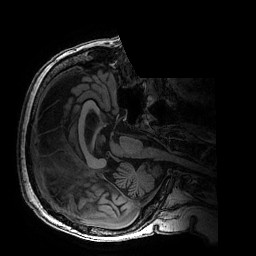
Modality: T1w
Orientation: axial
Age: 72
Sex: female
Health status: healthy
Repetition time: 2.53 s
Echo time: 0.0034 s